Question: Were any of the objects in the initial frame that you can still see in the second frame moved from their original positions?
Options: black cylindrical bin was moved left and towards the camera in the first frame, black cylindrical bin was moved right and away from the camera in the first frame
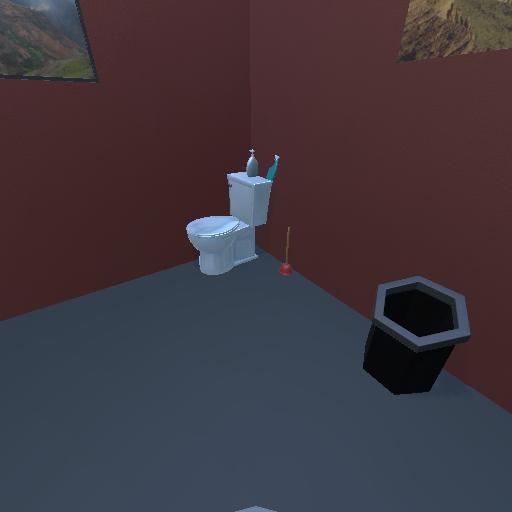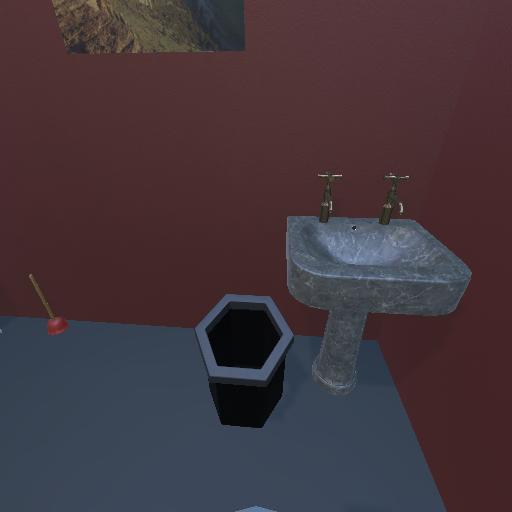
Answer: black cylindrical bin was moved left and towards the camera in the first frame